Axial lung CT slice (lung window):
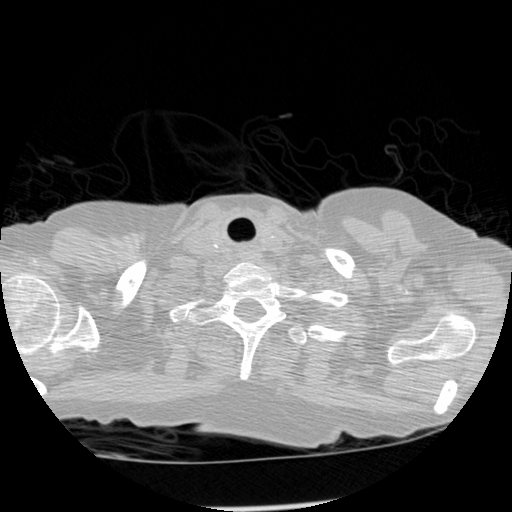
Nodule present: no